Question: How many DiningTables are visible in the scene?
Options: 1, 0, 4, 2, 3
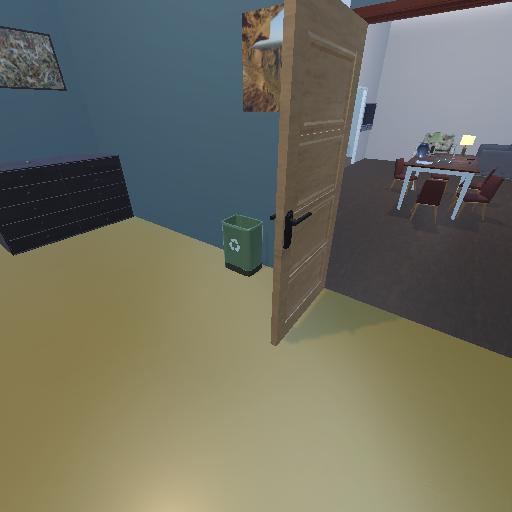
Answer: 1